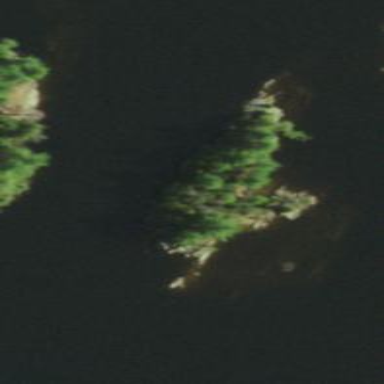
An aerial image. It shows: Islet.